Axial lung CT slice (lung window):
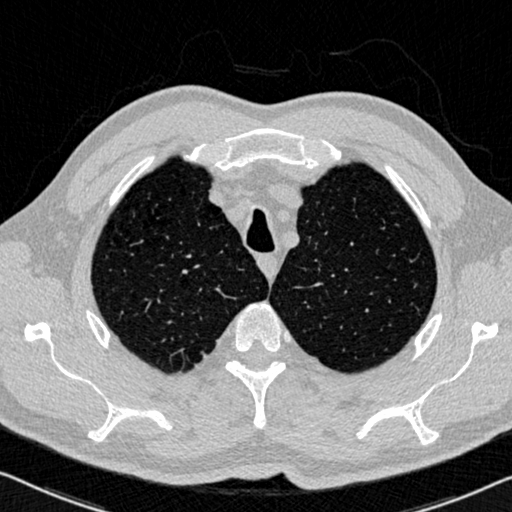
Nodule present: no